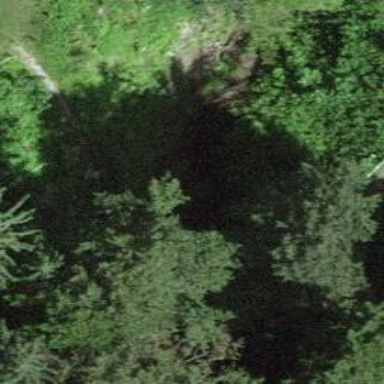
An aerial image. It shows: Path on bridge.